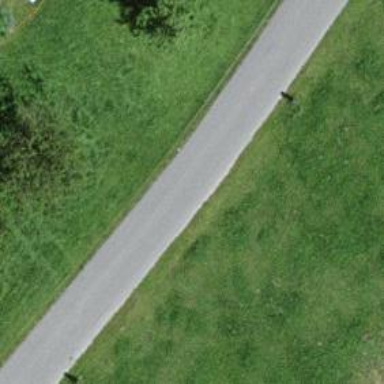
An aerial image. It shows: Residential road with asphalt surface.